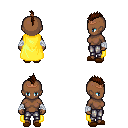
a pixel art fantasy rpg character, female body template, human, dark skin, yellow cape, metal pants, brown mohawk hairstyle, bronze tiara, white cloth bandages, brown slippers, four views (front, back, left, right), 2x2 character sprite sheet, small pixel art, hard edges, no anti-aliasing